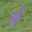
Label: 4